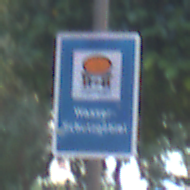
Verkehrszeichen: Wasserschutzgebiet
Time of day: MorningAfternoon
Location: Outdoor (Suburban)
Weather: PartlyCloudy
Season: NotSpecified
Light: Natural